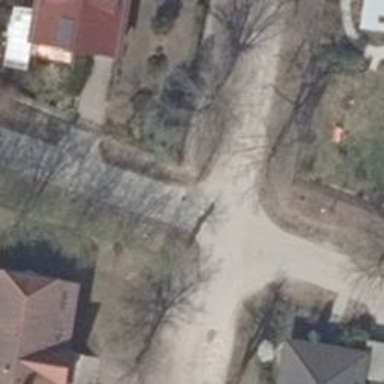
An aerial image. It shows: Residential road with compacted surface.